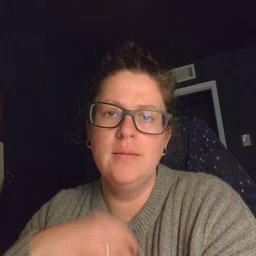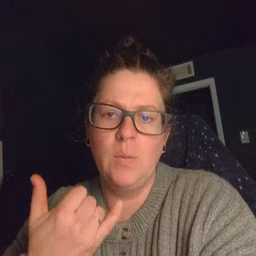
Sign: now